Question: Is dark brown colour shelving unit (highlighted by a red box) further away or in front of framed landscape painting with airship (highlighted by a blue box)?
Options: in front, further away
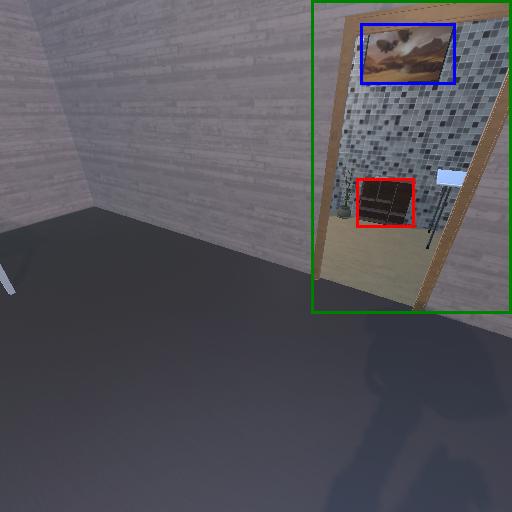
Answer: in front